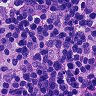
Metastatic tissue present: no